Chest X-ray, AP view. Patient: 52 years old, sex F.
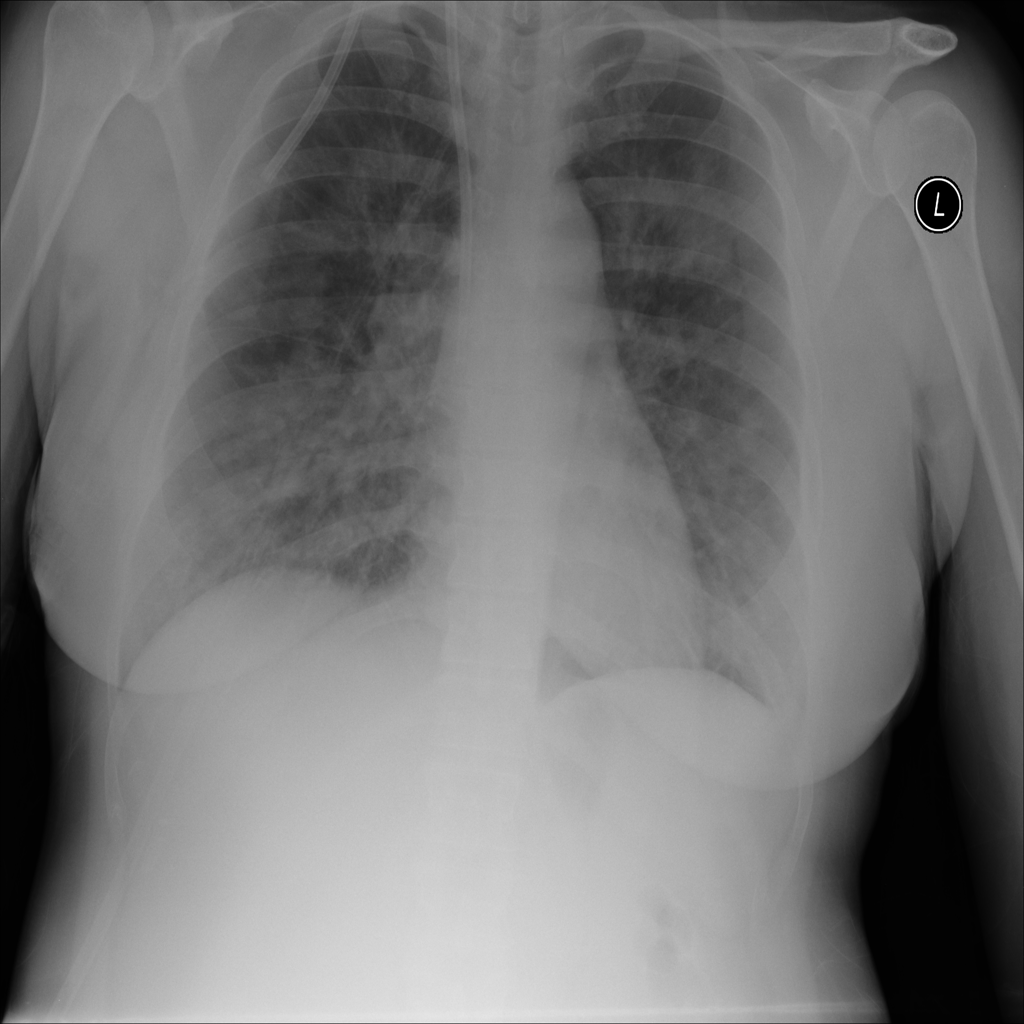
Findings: No Finding